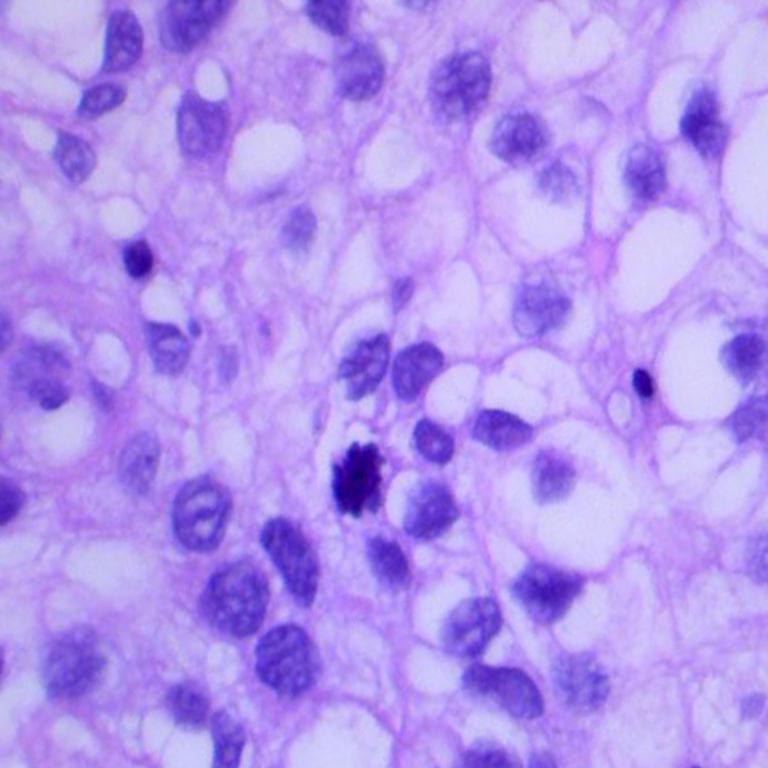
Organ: lung
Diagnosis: squamous carcinomas